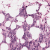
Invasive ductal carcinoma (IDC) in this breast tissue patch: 1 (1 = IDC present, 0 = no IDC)